七年级 · 解析几何
某市环保局监测中心发布本市PM2.5的来源解析：燃煤、机动车、工业生产和扬尘是四大主要污染来源, 各来源所占百分比如图所示, 其中燃煤部分的圆心角的度数是( )

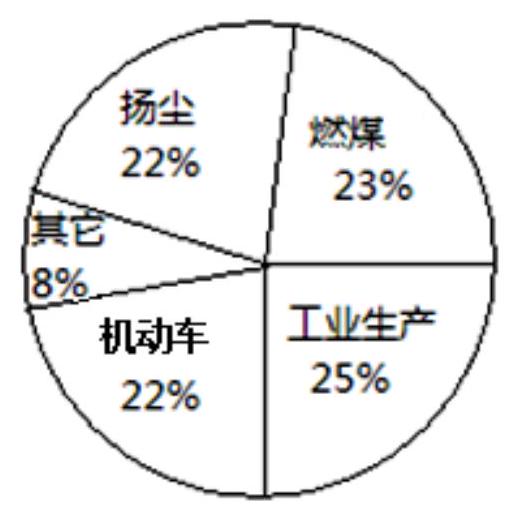
A. $82^{\circ} 48^{\prime}$
B. $82^{\circ} 8^{\prime}$
C. $97^{\circ} 12^{\prime}$
D. $83^{\circ} 36^{\prime}$

答案: A
解析: 【答案】 $A$

【解析】

【分析】

本题主要考查对于扇形统计图应用, 读懂统计图, 从统计图中得到必要的信息是解决问题的关键. 由燃煤部分所占的比例, 然后乘以 $360^{\circ}$ 即可得到: “燃煤部分” 对应的扇形的圆心角的度数.

【解答】

解: 由统计图可知: 燃煤部分所占的比例为 $23 \%$,所以燃煤部分对应扇形的圆心角的度数是 $23 \% \times 360^{\circ}=82^{\circ} 48^{\prime}$.故选 $A$.